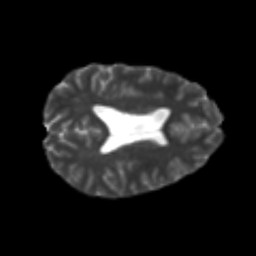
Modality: T2w
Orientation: axial
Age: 23
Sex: male
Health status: healthy
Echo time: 0.074 s